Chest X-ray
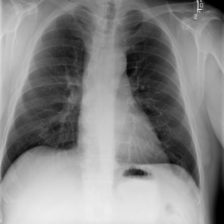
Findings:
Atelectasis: negative
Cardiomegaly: negative
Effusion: negative
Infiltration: negative
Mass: negative
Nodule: negative
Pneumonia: negative
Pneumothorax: negative
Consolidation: negative
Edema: negative
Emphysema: negative
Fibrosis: negative
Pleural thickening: negative
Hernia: negative